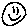
Label: smiley face